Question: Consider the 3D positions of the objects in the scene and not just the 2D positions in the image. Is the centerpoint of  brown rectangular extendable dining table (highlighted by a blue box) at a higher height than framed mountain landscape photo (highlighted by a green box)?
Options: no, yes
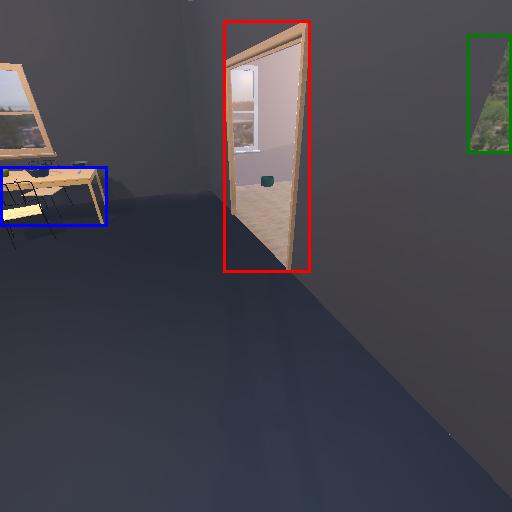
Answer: no